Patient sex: M
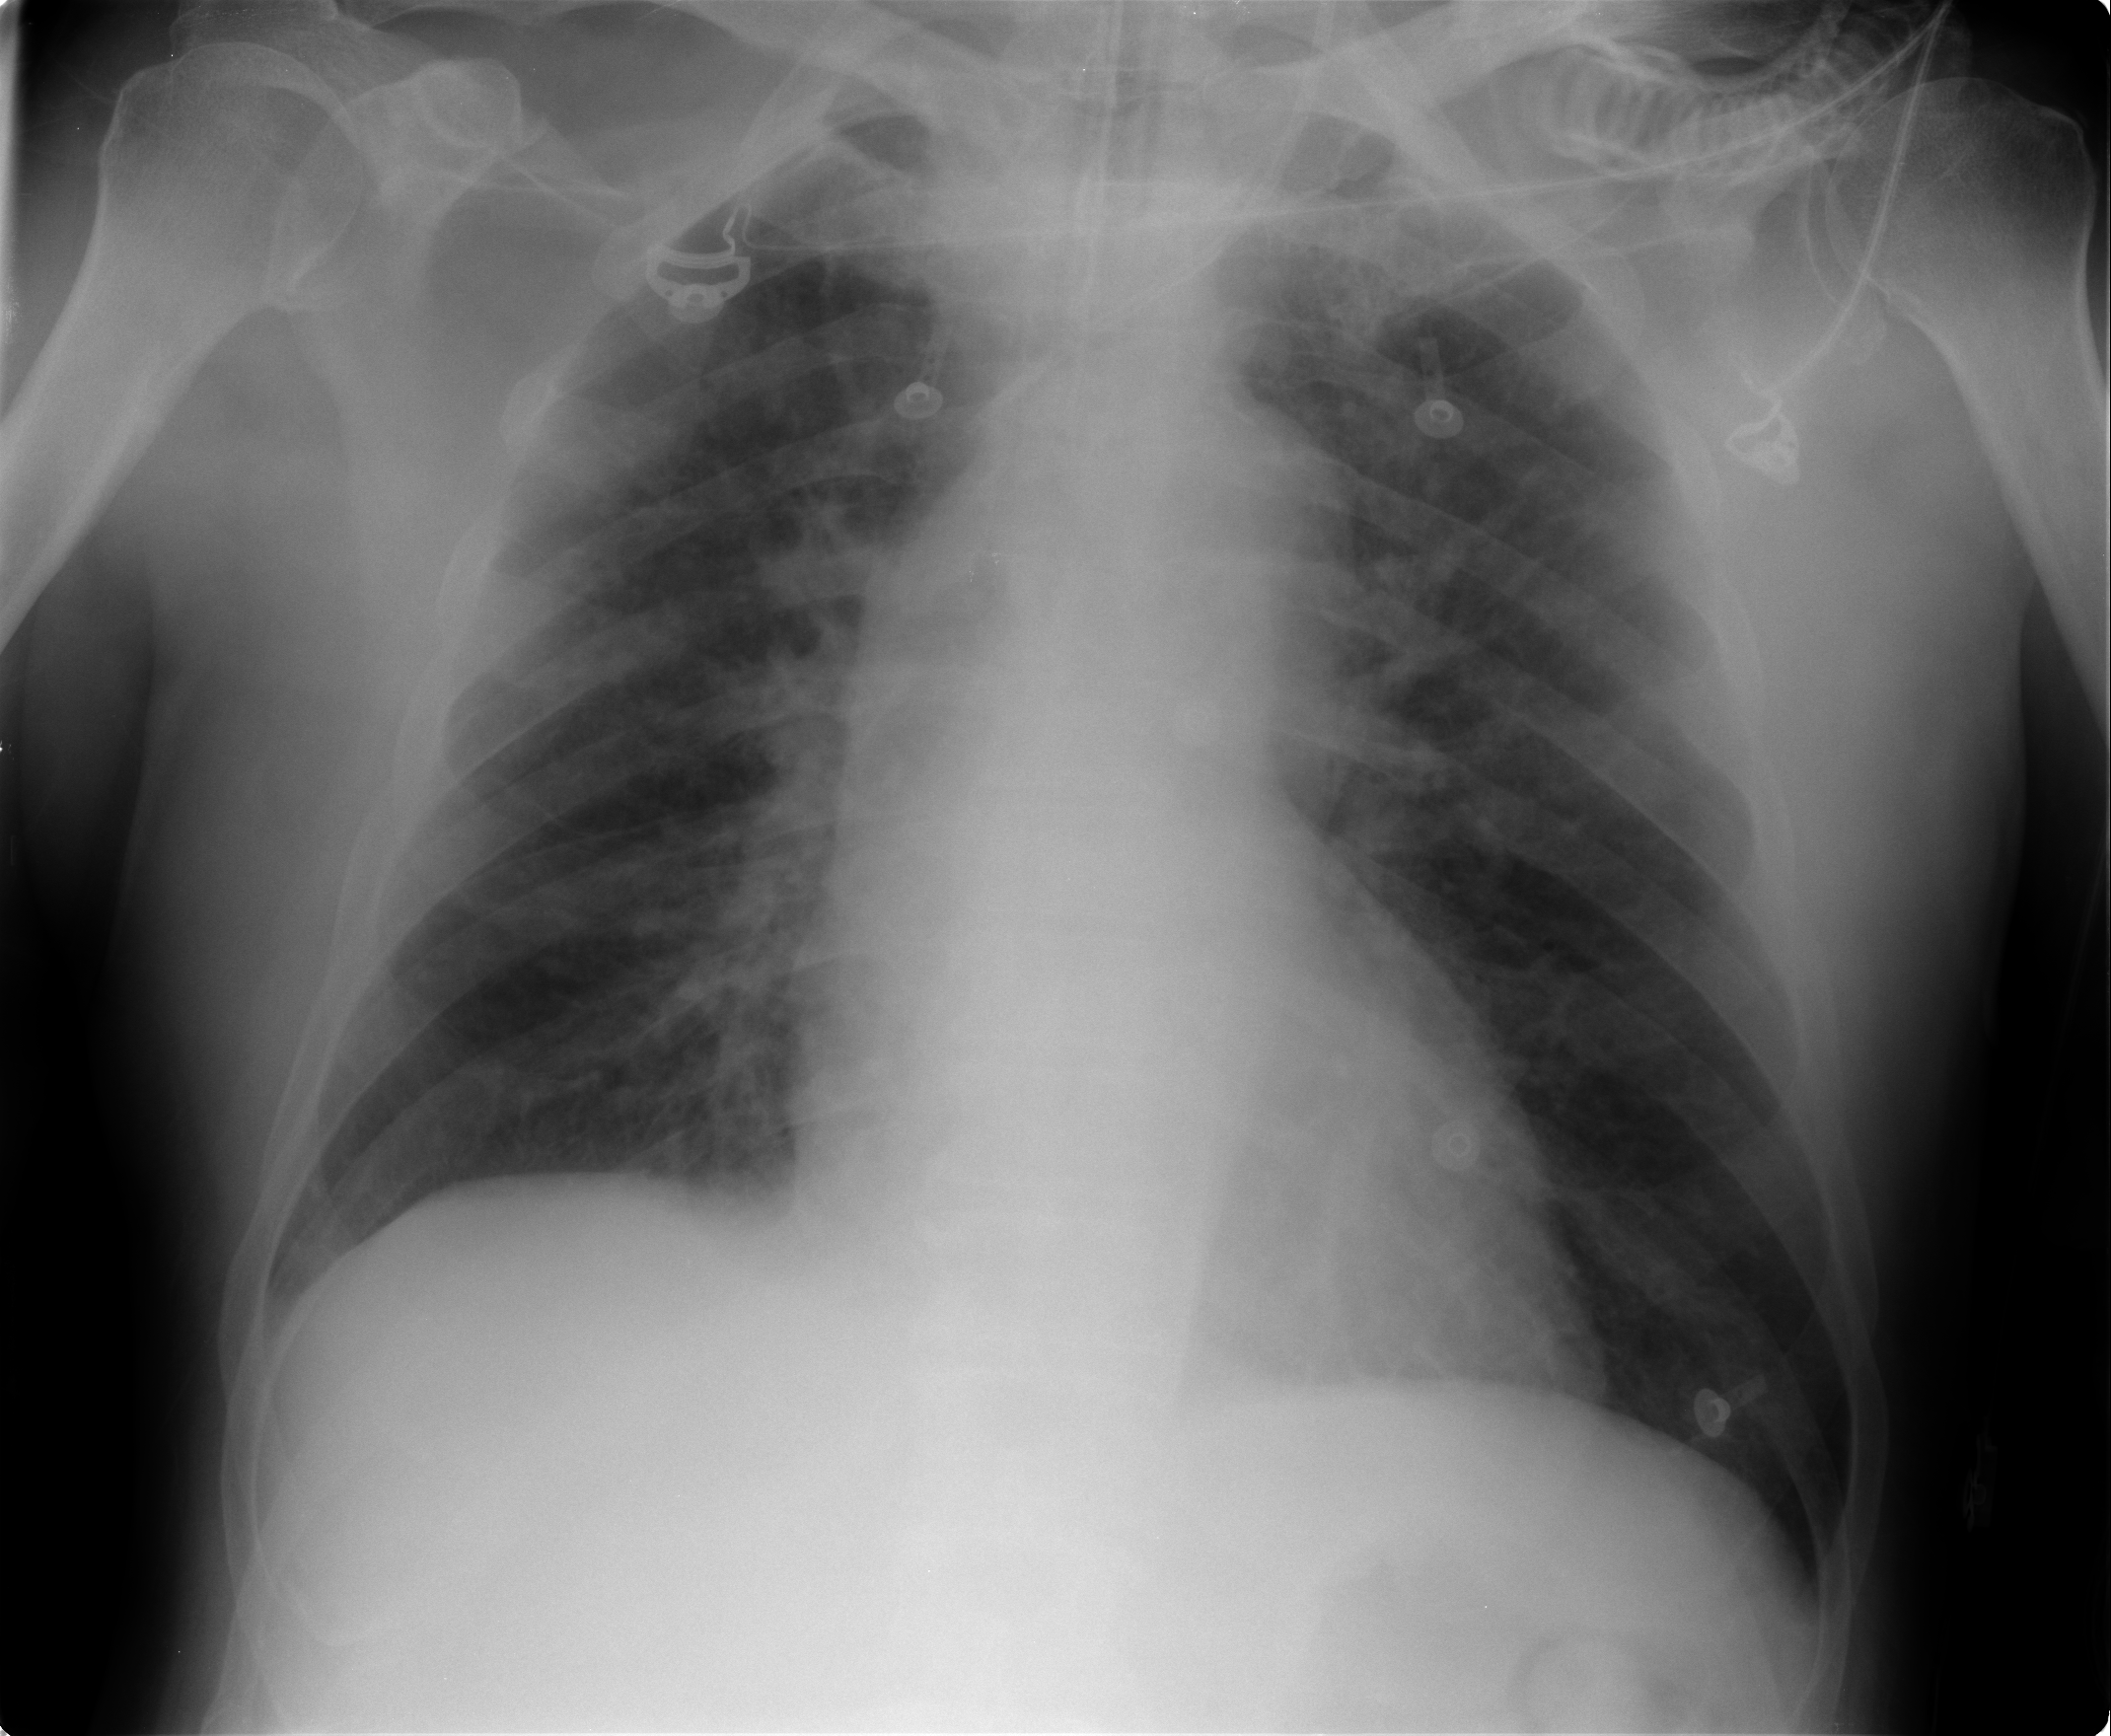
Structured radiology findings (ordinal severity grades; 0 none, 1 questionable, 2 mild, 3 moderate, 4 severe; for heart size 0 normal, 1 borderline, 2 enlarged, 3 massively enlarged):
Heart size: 1
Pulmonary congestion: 2
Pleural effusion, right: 0
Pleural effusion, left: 0
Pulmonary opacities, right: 0
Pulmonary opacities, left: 0
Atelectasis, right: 0
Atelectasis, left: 0